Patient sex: M
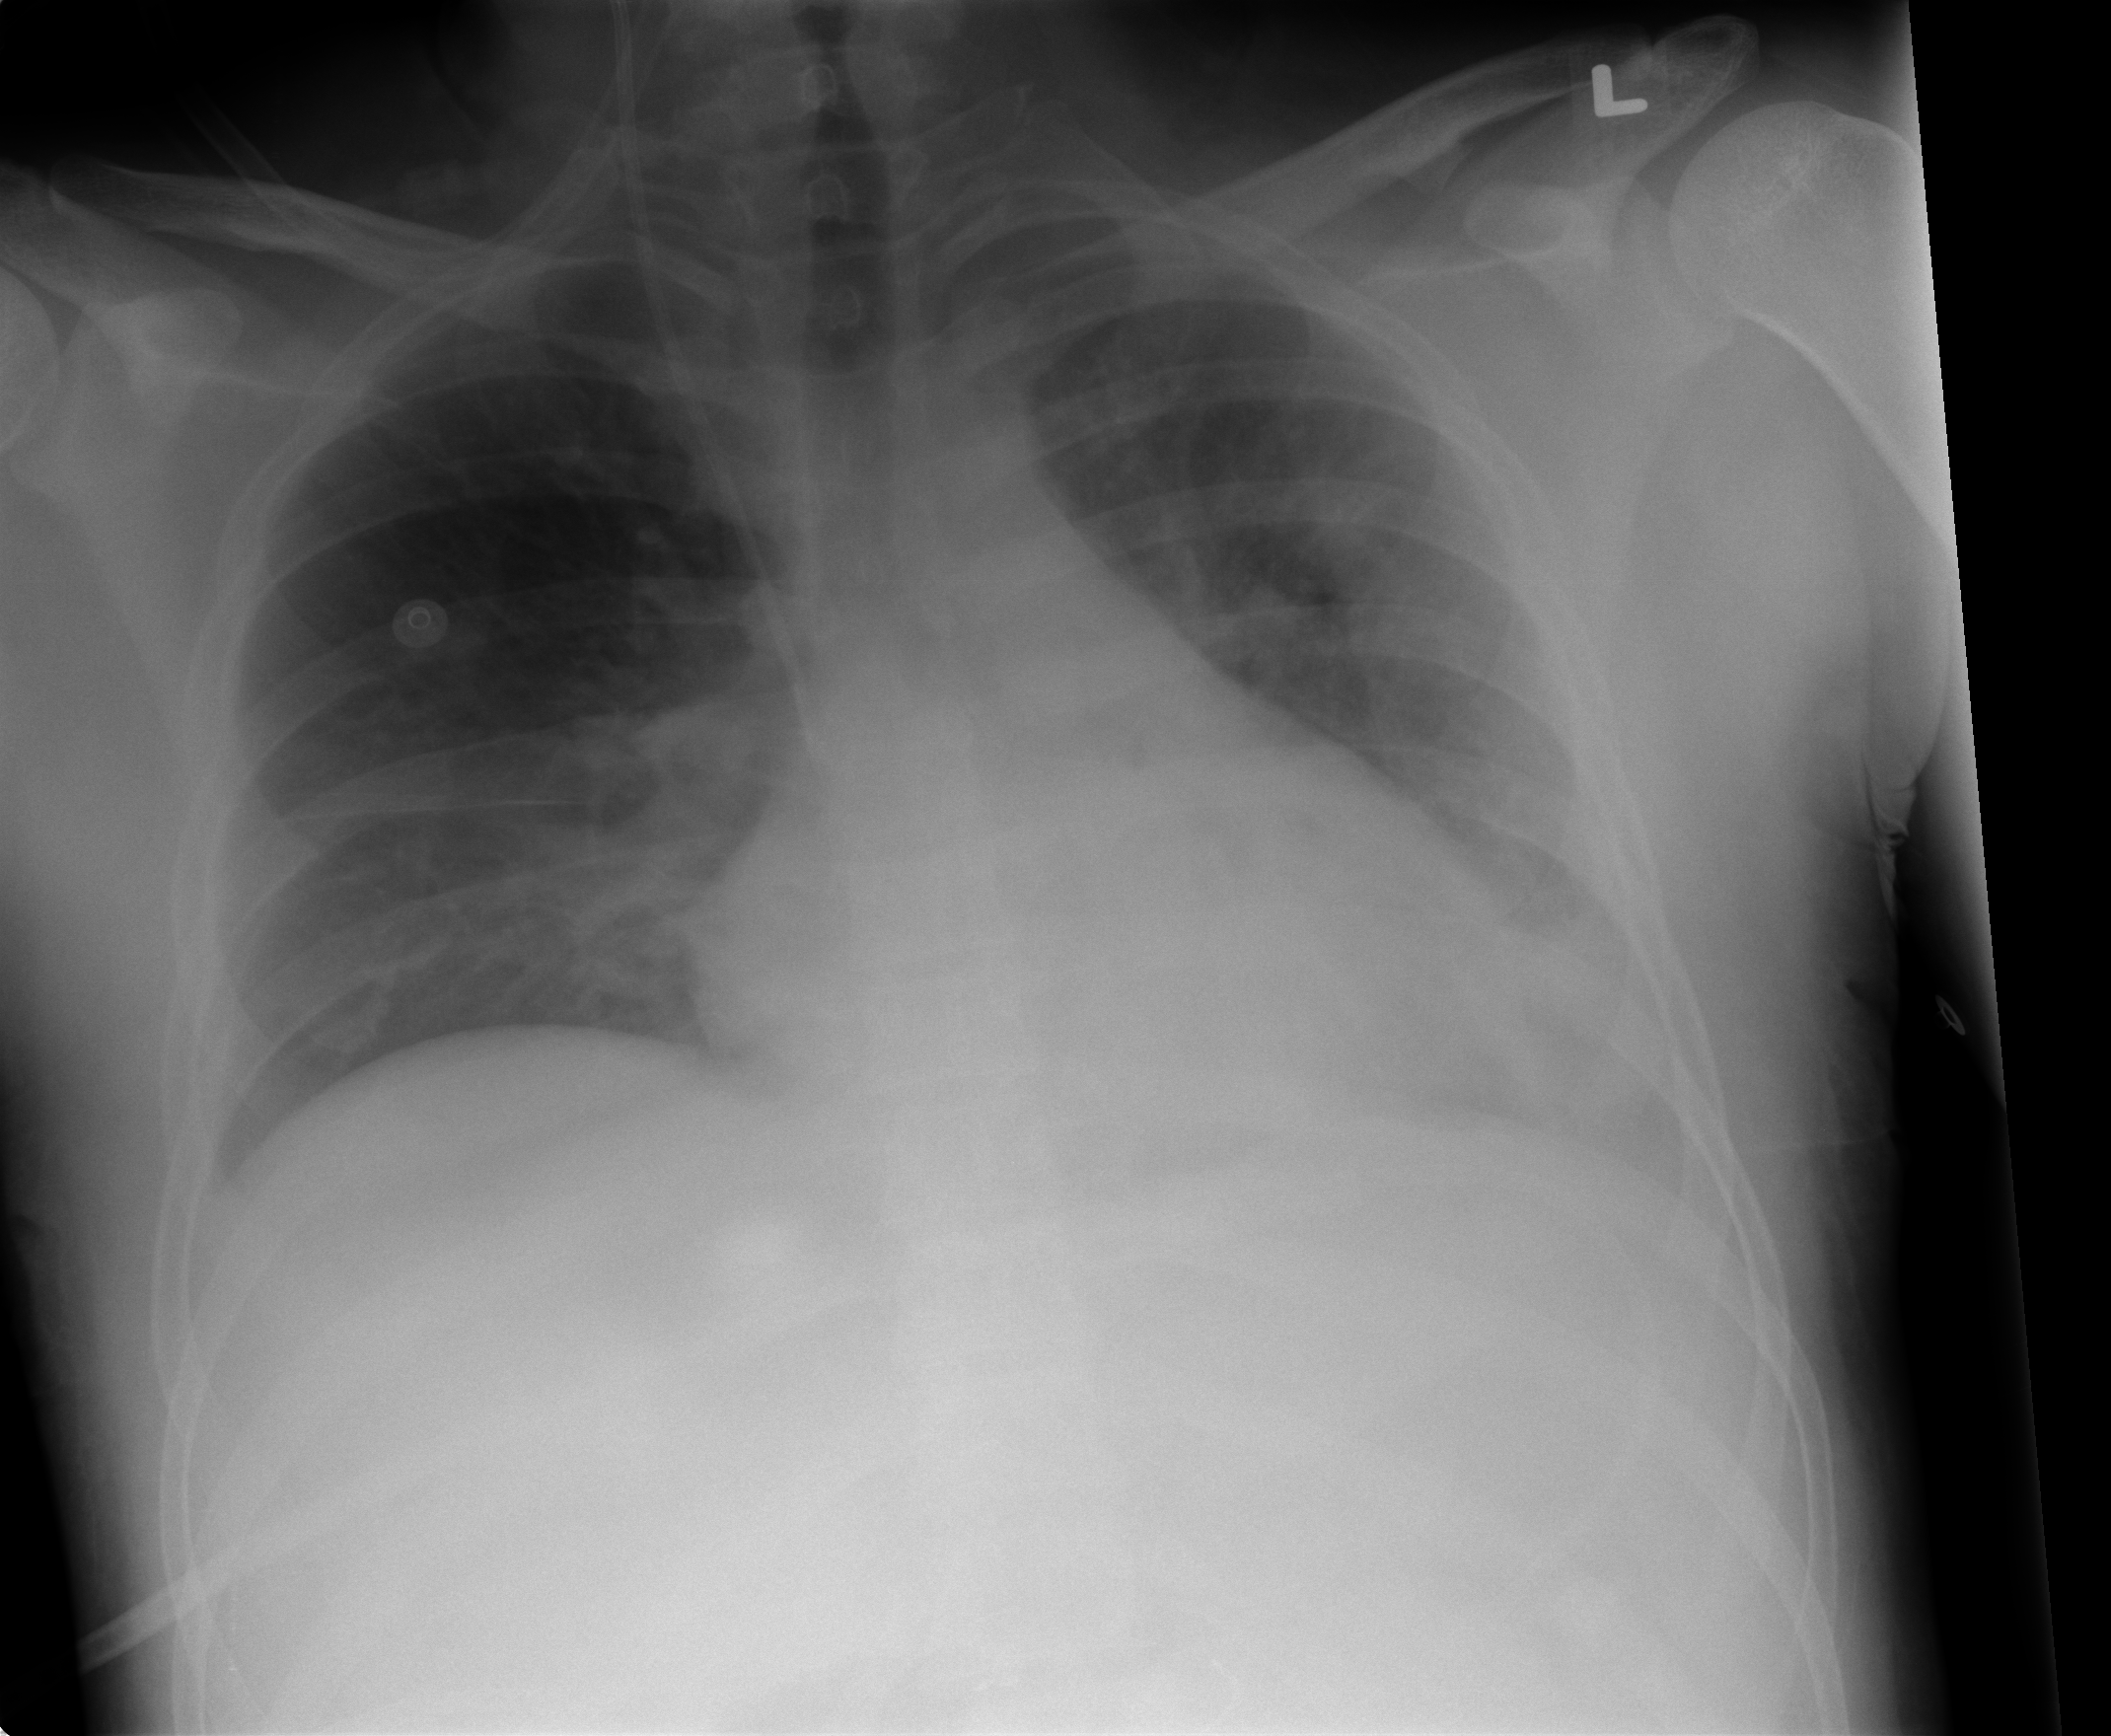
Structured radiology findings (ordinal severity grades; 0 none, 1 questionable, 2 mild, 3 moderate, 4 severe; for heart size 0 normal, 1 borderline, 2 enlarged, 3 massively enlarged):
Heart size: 1
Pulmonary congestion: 0
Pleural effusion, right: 0
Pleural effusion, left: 2
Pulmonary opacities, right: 0
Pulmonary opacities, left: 0
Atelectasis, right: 2
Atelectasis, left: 2